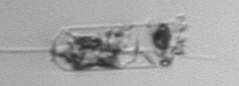
Label: Ditylum_brightwellii